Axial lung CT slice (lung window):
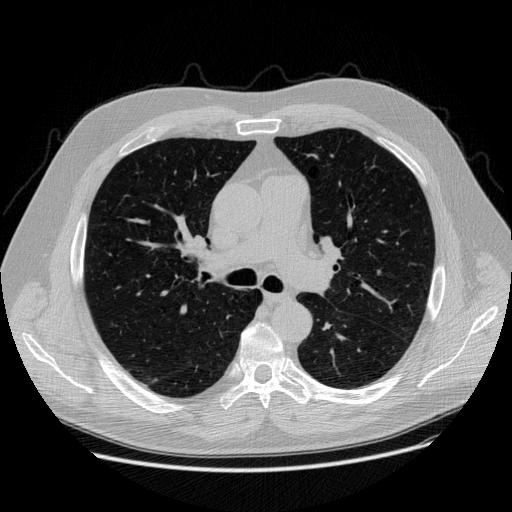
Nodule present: no